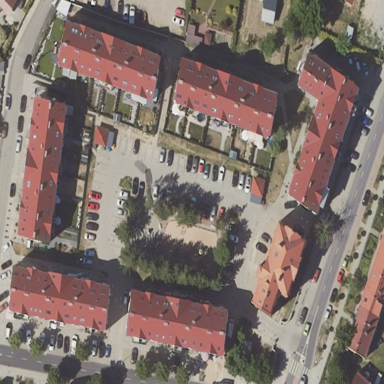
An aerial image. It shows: Residential neighbourhood.